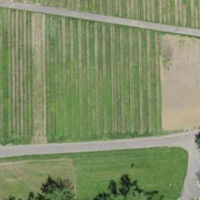
EUNIS habitat code: 25
Species observed at this site:
Lepidium draba